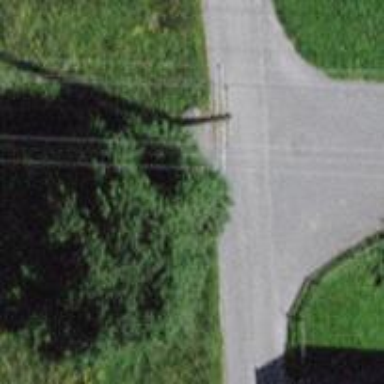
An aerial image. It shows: Unclassified road with asphalt surface.